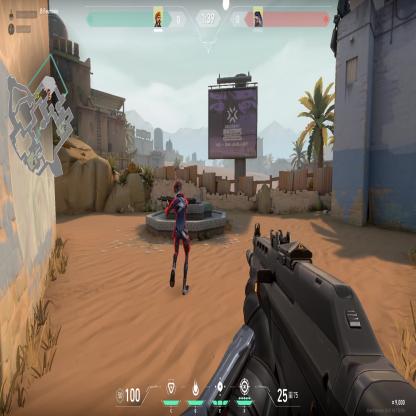
Label: enemy